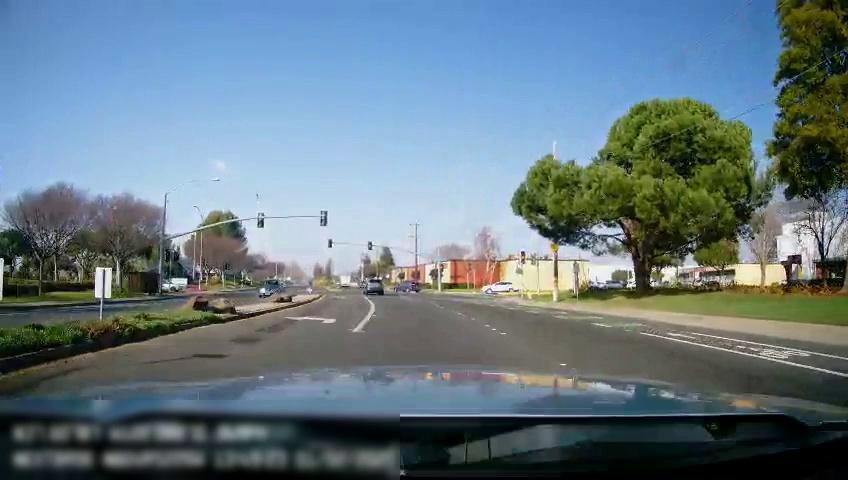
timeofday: Day
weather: Sunny
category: Drivable Space
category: Vehicles | SUV
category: Vehicles | Truck
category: Vehicles | SUV
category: Vehicles | Car
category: Vehicles | SUV
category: Vehicles | Van
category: Vehicles | Car
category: Lanes | Alternate Lane
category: Lanes | Alternate Lane
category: Lanes | Alternate Lane
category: Lanes | Current Lane
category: Lanes | Current Lane
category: Traffic | Lights
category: Traffic | Lights
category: Traffic | Lights